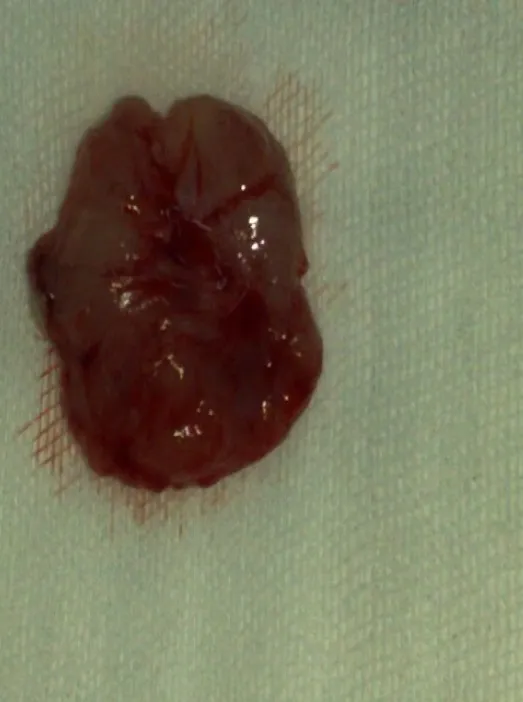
Gross appearance of the nasal mass after excision.
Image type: medical_photograph (other_medical_photograph)